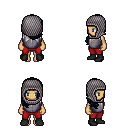
a pixel art fantasy rpg character, female body template, human, tanned skin, steel chest armor, red pants, raven right-swept hairstyle, chain hood, black shoes, four views (front, back, left, right), 2x2 character sprite sheet, small pixel art, hard edges, no anti-aliasing